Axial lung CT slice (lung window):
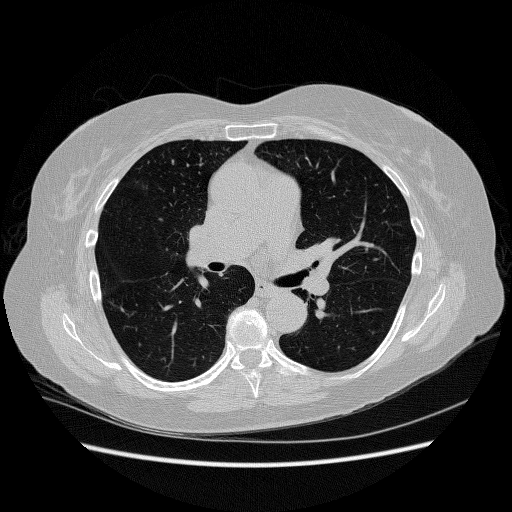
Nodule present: yes
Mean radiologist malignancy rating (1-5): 1.5